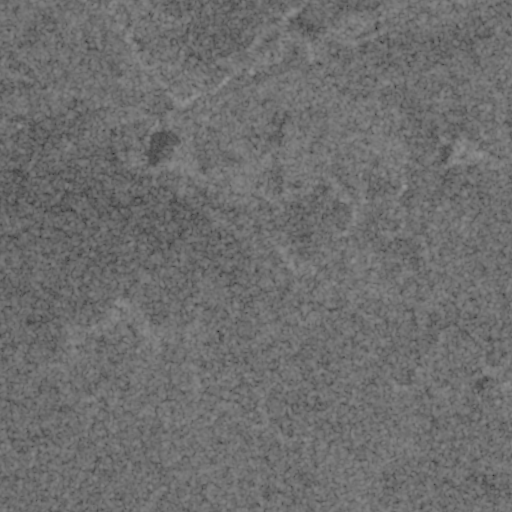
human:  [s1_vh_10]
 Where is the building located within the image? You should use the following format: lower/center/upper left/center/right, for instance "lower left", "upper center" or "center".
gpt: The building is located in the upper left of the image.
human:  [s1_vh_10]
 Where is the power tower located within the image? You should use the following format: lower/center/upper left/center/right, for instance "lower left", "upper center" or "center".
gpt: There is no power tower in the image.

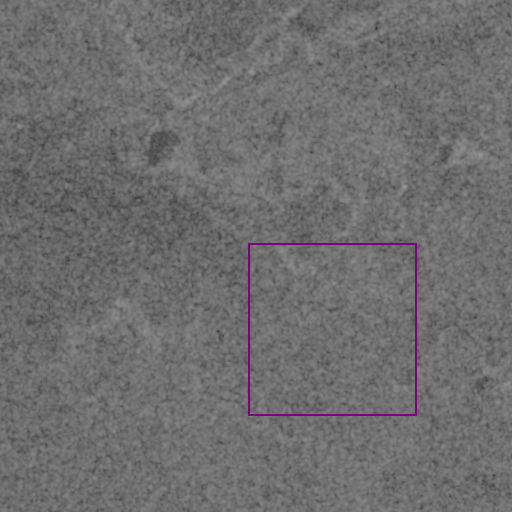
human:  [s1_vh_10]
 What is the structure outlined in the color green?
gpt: There is no green outline.
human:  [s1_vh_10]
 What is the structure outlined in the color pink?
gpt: There is no structure outlined in pink.